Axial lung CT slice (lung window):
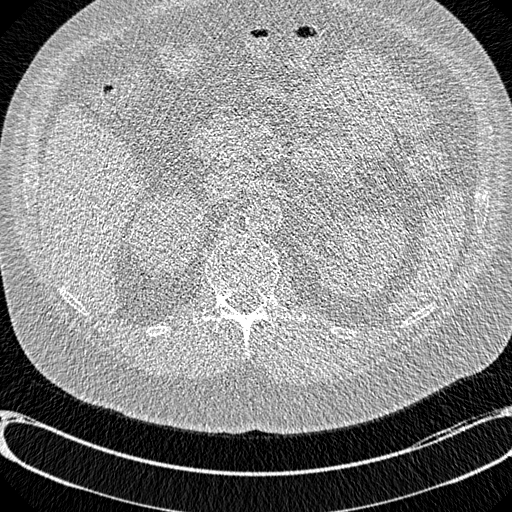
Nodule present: no